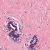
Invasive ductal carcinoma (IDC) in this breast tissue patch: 0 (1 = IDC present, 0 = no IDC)